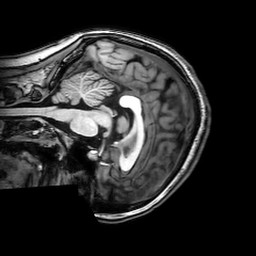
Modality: T1w
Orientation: sagittal
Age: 23
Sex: female
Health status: healthy
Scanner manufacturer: philips
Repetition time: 0.008166 s
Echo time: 0.00375 s